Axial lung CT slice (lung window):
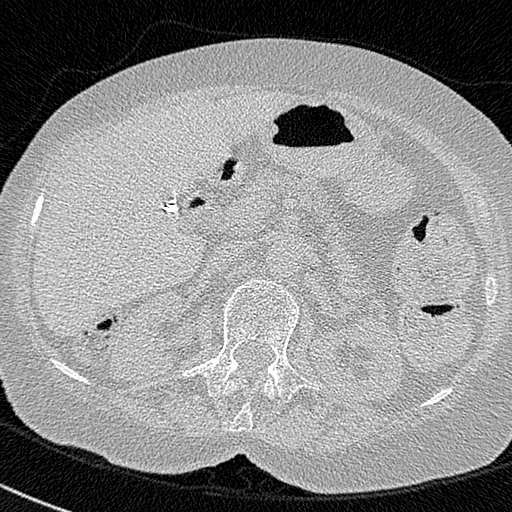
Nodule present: no